Question: Given a description of the three-view drawing of a solid figure, find the maximum number of small cubes that the solid figure can be composed of when the three-view constraints are met.
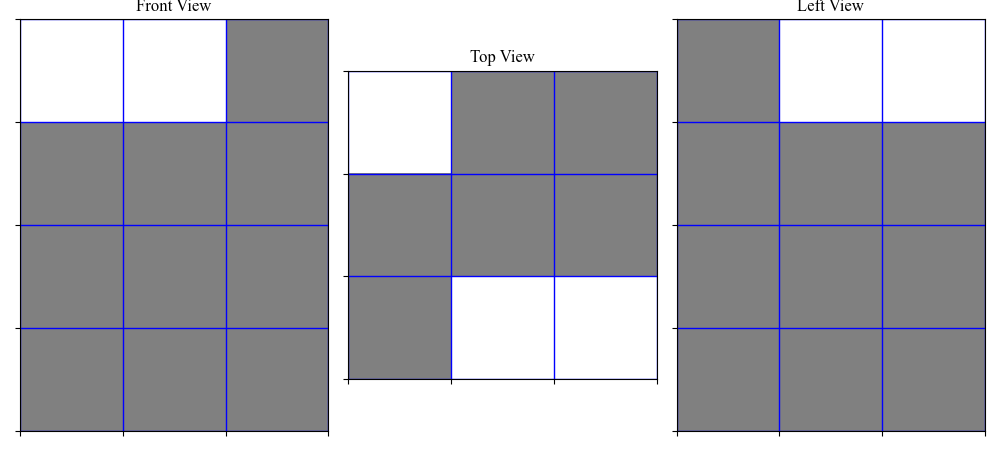
Answer: 19